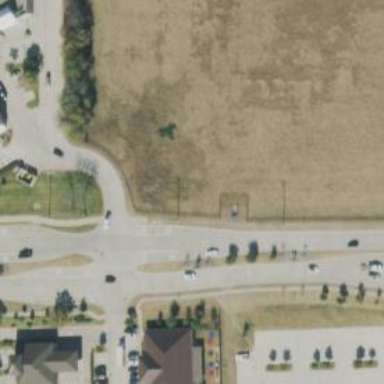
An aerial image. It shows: Secondary road.